Question: Below is my code:
This code is used to find the surrounding nodes when supplied with a given node.
i.e

'''
for(var i:uint = 0;i < nodes.length; i++){
test_node = this.nodes[i];
if (test_node.row < node.row - 1 || test_node.row > node.row + 1) continue;
if (test_node.column < node.column - 1 || test_node.column > node.column + 1) continue;
surrounding_nodes.push(test_node)
}
/*
nodes contains an array of objects.
node is an object I want to use as my test variable.
property row contains the row in which the object is located
proerty column contains the cloumn in which the object is located
*/
'''
I'm getting correct results (as I am following a tutorial), although I am not sure why?
this is what I'm thinking.
1. if the test_node row is below node row location, or if the test_node row is above the node row - continue
2. if the test_node column is to the left of the node column location continue or if the test_node column is to the right of the node column - continue.
Assume the above image case.
Therefore, shouldn't surrounding_nodes contain all the objects in nodes (bar the actual node), as every object is going to satisfy the above statement, because and object is either going to be above or below node or to the left or right of it.
what this code actually does is only find the nodes surrounding the node (red square).
could someone actually help me understand these if statement.
thanks
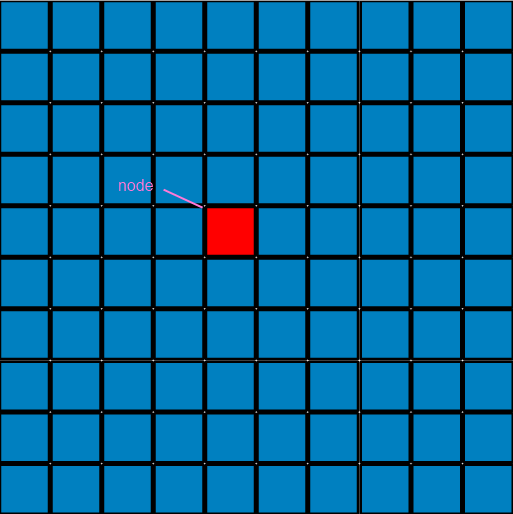
Answer: Just substitute the conditionals with numbers and you see how it works.
In the image above node is on row 4 and column 4 (0-based) and let's take a test_node on row 2
then
'''
if (test_node.row < node.row - 1 || test_node.row > node.row + 1)
'''
translates to
'''
if (2 < 3 || 2 > 5 ) continue
'''
continue means "skip the rest of this iteration and start the next one"
so now take test_node on row 3 and column 3
'''
if ( 3 < 3 || 3 > 5 ) continue
if ( 3 < 3 || 3 > 5 ) continue
'''
all 4 conditions are false so it adds it to surrounding_nodes
-- EDIT --
BTW if you label your loop it's more legible what happens
'''
iterateNodes : for(var i:uint = 0;i < nodes.length; i++){
test_node = this.nodes[i];
if (test_node.row < node.row - 1 || test_node.row > node.row + 1) continue iterateNodes;
if (test_node.column < node.column - 1 || test_node.column > node.column + 1) continue iterateNodes;
surrounding_nodes.push(test_node);
}
'''